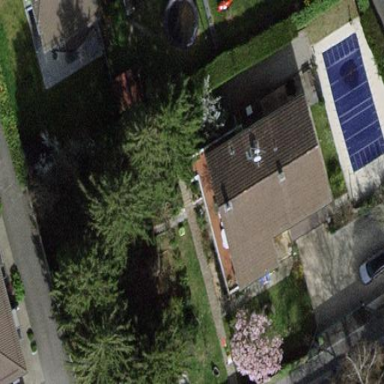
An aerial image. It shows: Garden surrounded by fence.